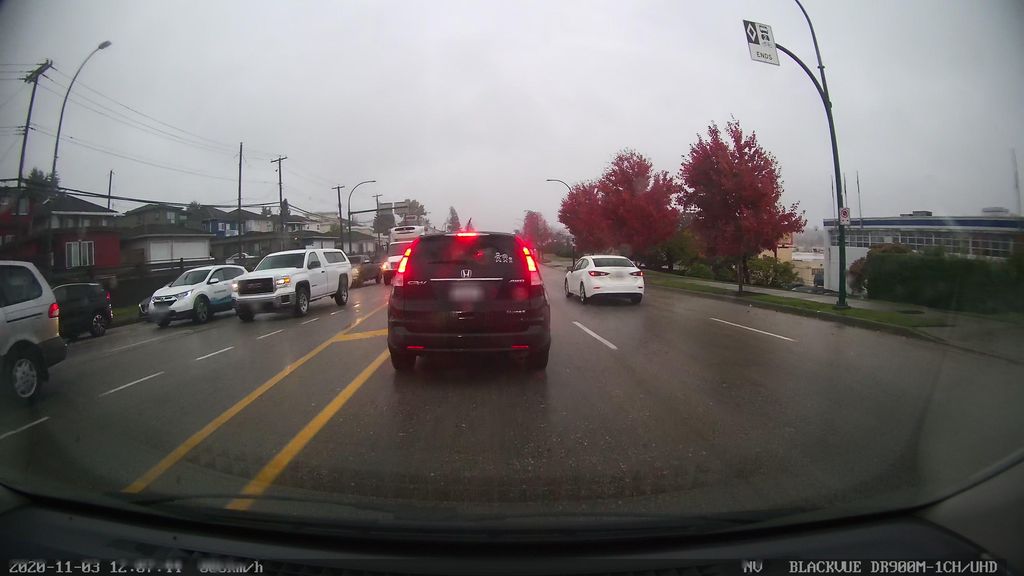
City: vancouver